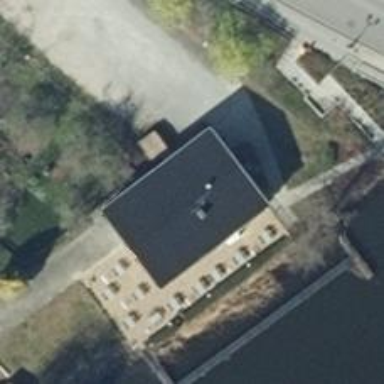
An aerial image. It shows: Restaurant.